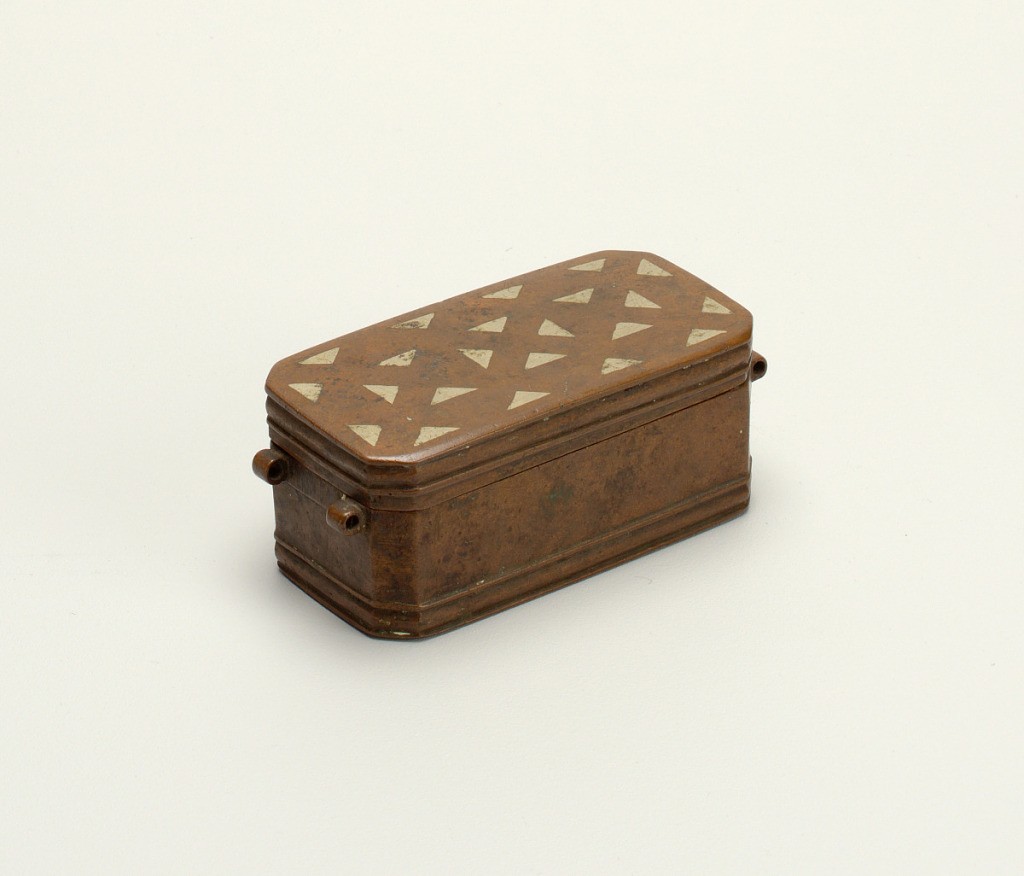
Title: Writing kit
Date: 19th century
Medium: Copper-colored metal inlaid with white metal
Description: Rectangular box with hinged lid, chamfered corners, fittings for missing handles at either end. Inlaid pattern of triangles on top, raised bandings around sides, top and bottom. Interior divided into three compartments; the two smaller compartments covered by hinged lids with raised "X" decoration.